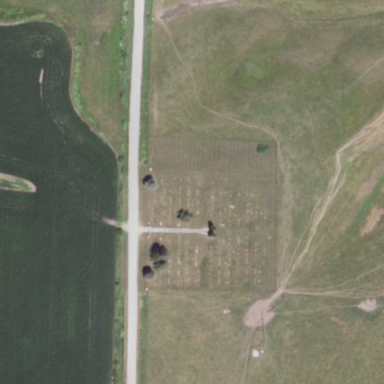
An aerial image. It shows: Cemetery.